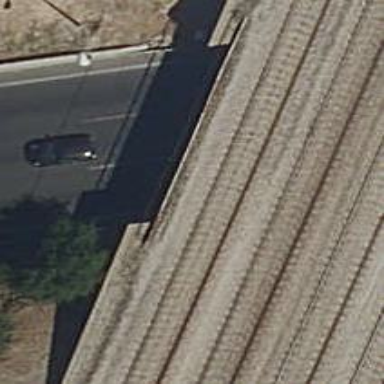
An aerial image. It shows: Bridge over electrified railway with contact lines.